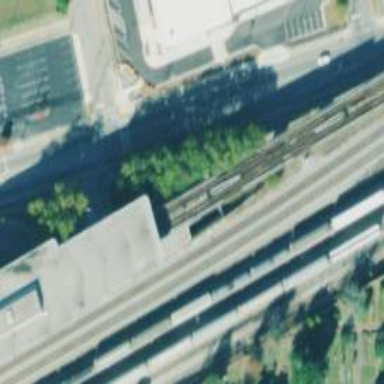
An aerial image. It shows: Bridge with electrified rail.